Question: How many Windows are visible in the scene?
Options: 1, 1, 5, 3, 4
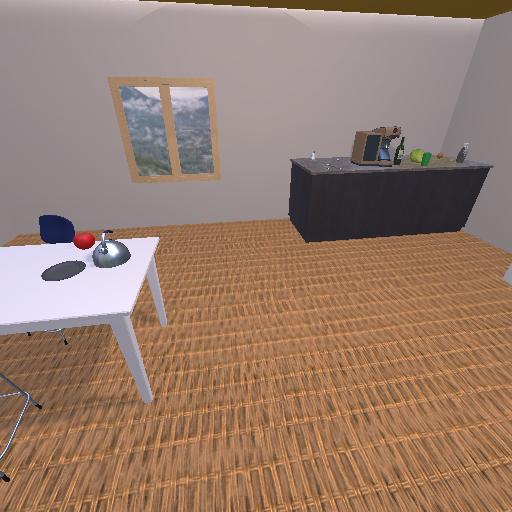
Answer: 1